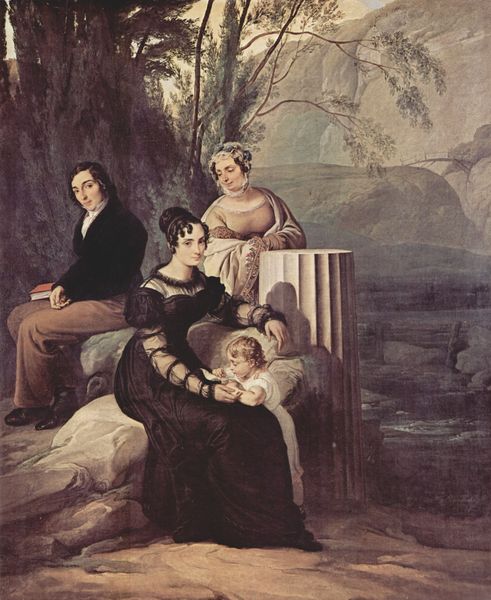
Titel: Porträt der Familie Stampa di Sonico
Künstler: Francesco Hayez
Standort: Milano
Institution: Pinacoteca di Brera
Schlagwörter: baum, berg, blätter, dunkel, felsen, gemälde, gruppe, himmel, laub, mann, schatten, umhang, wasser, weiß, wolken, bäume, fluss, frauen, grün, landschaft, ocker, sitzen, ufer, äste, braun, elegant, frau, frisur, grau, hell, hintergrund, kleid, kleider, licht, männer, nacht, rücken, schwarz, säule, blick, dame, tuch, wiese, wolke, zaun, haube, malerei, anzug, blond, hemd, hose, jacke, jung, kappe, architektur, falten, gesicht, kleidung, sockel, stein, steine, ärmel, bild, bildnis, portrait, porträt, ast, bach, baumstamm, hügel, natur, zweige, brücke, einsam, gebüsch, gewässer, boden, gewand, haare, reich, sitzend, eltern, familie, familienporträt, kind, klassizismus, mutter, tochter, vater, blatt, england, locke, locken, puffärmel, kinder, sitz, schuhe, hosen, berge, fels, gebirge, dunst, nebel, tag, ausflug, baby, figuren, romantik, wehr, ölgemälde, homme, melancholie, plinthe, edel, transparent, abgewandt, ruine, antike, buch, zweig, babys, noir, ehefrau, fragment, biedermeier, schultertuch, bleich, zugewandt, basis, femme, im freien, oma, schaft, empire, romantisme, arbre, paysage, stumpf, sohn, rasten, familienportrait, klassisch, großmutter, montagne, colonne, enfant, säulenstumpf, kanellüren, kannelur, apparat, biedermaier, rocher, bände, pont, réalisme, haarnetz, sluss, livre, mutter mit kind, rococo, famille, schwarzes kleid, bergwand, falaise, mont, felsenwand, portraits, 19. jahrhundert, 4 personen